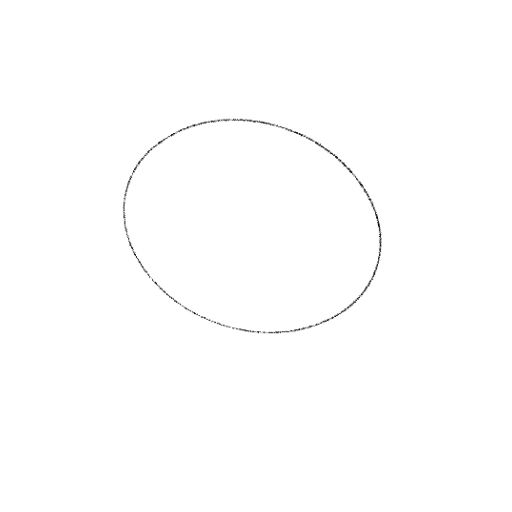
Crossing number: 0